Interaction volume radius: 10 \u00c5
Interaction volume height: 20 \u00c5
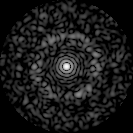
Disorder parameter: 0.8271